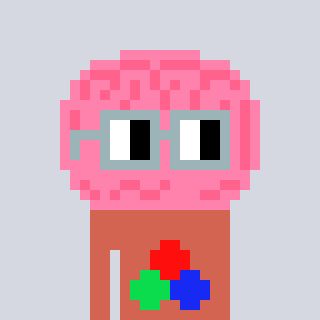
a pixel art character with square dark gray glasses, a brain-shaped head and a peachy-colored body on a cool background